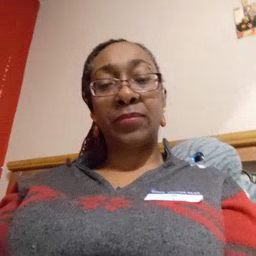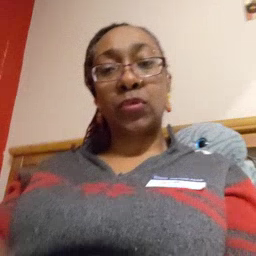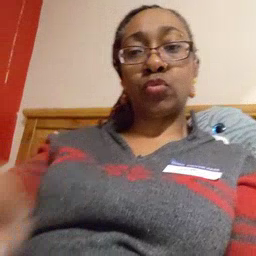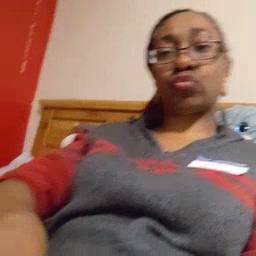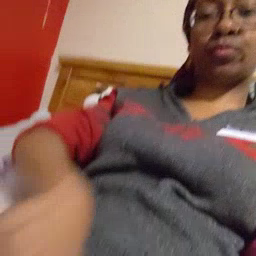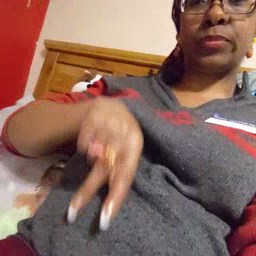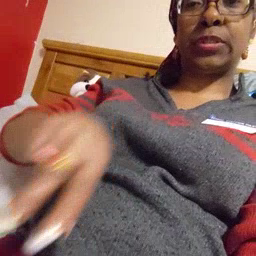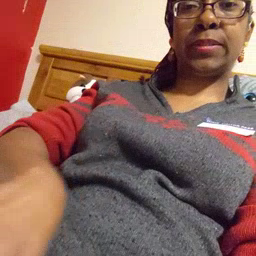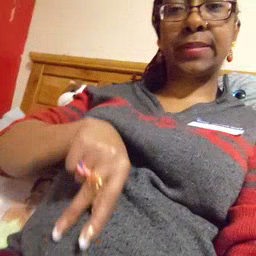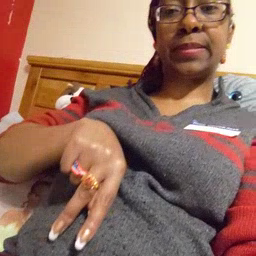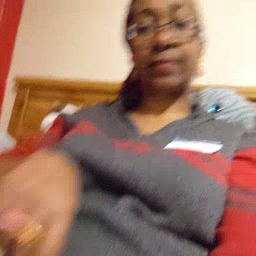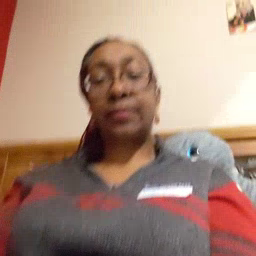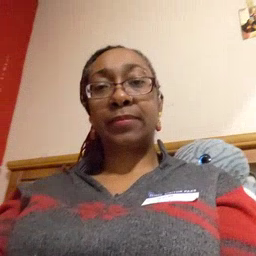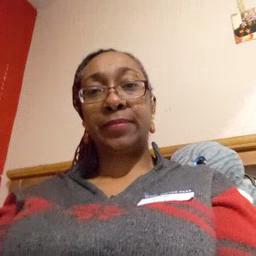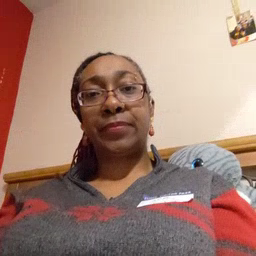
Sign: jeans